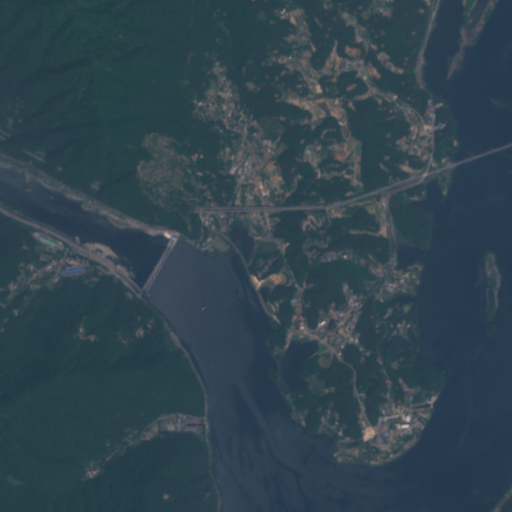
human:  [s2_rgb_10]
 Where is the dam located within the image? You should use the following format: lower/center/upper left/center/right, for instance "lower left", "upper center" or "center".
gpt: The dam is located in the center left of the image.
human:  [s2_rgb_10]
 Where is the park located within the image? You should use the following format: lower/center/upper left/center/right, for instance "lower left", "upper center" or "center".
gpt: The park is located in the lower right of the image.
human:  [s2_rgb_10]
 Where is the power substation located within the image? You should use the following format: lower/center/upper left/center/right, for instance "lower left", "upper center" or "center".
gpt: The power substation is located in the lower left of the image.
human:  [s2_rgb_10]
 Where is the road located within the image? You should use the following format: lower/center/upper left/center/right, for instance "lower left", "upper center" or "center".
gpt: There is no road in the image.